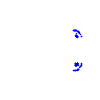
Particle: electron